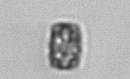
Label: Thalassiosira